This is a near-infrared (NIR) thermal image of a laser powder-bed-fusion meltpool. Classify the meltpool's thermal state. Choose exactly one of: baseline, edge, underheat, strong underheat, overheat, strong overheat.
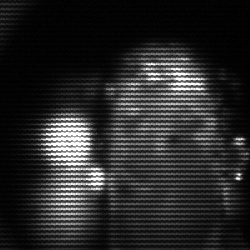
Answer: strong underheat